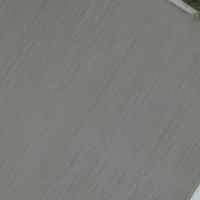
EUNIS habitat code: 52
Species observed at this site:
Salix alba